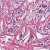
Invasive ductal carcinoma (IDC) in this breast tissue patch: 1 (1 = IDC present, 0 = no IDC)